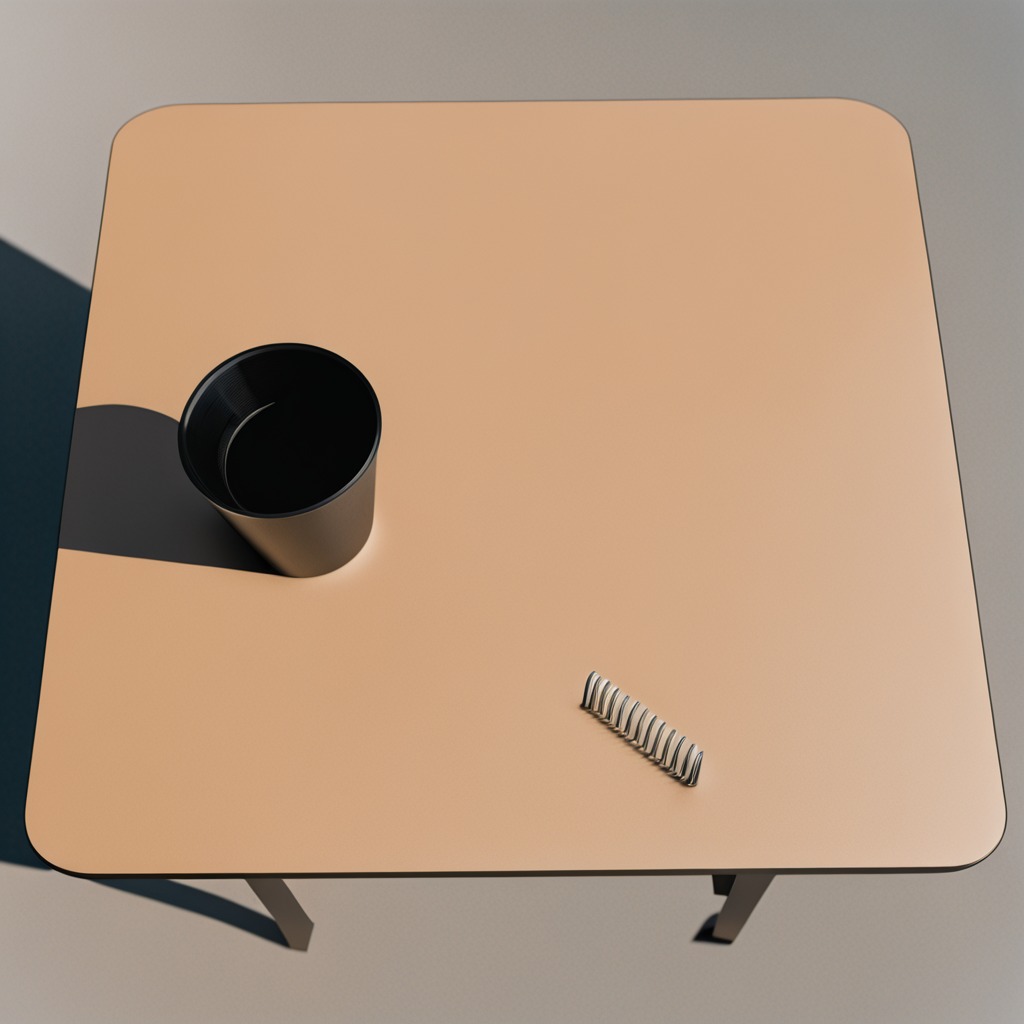
A coiled metal spring is lying on a utility table in a temporary outdoor tool station.